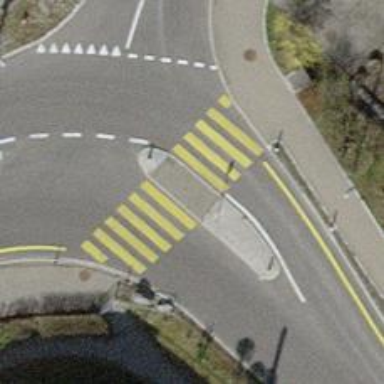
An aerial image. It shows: Uncontrolled zebra crossing with central island.